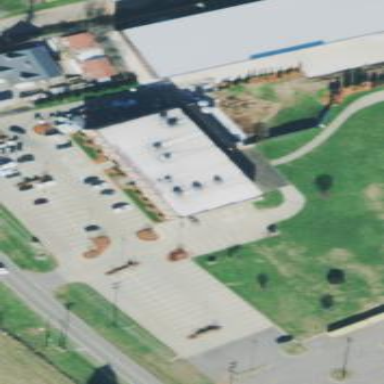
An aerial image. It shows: Building.